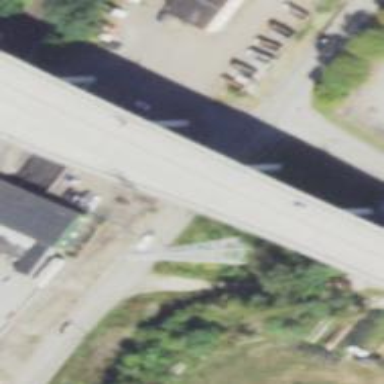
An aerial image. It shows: Primary_link highway crossing bridge.